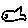
Label: fish